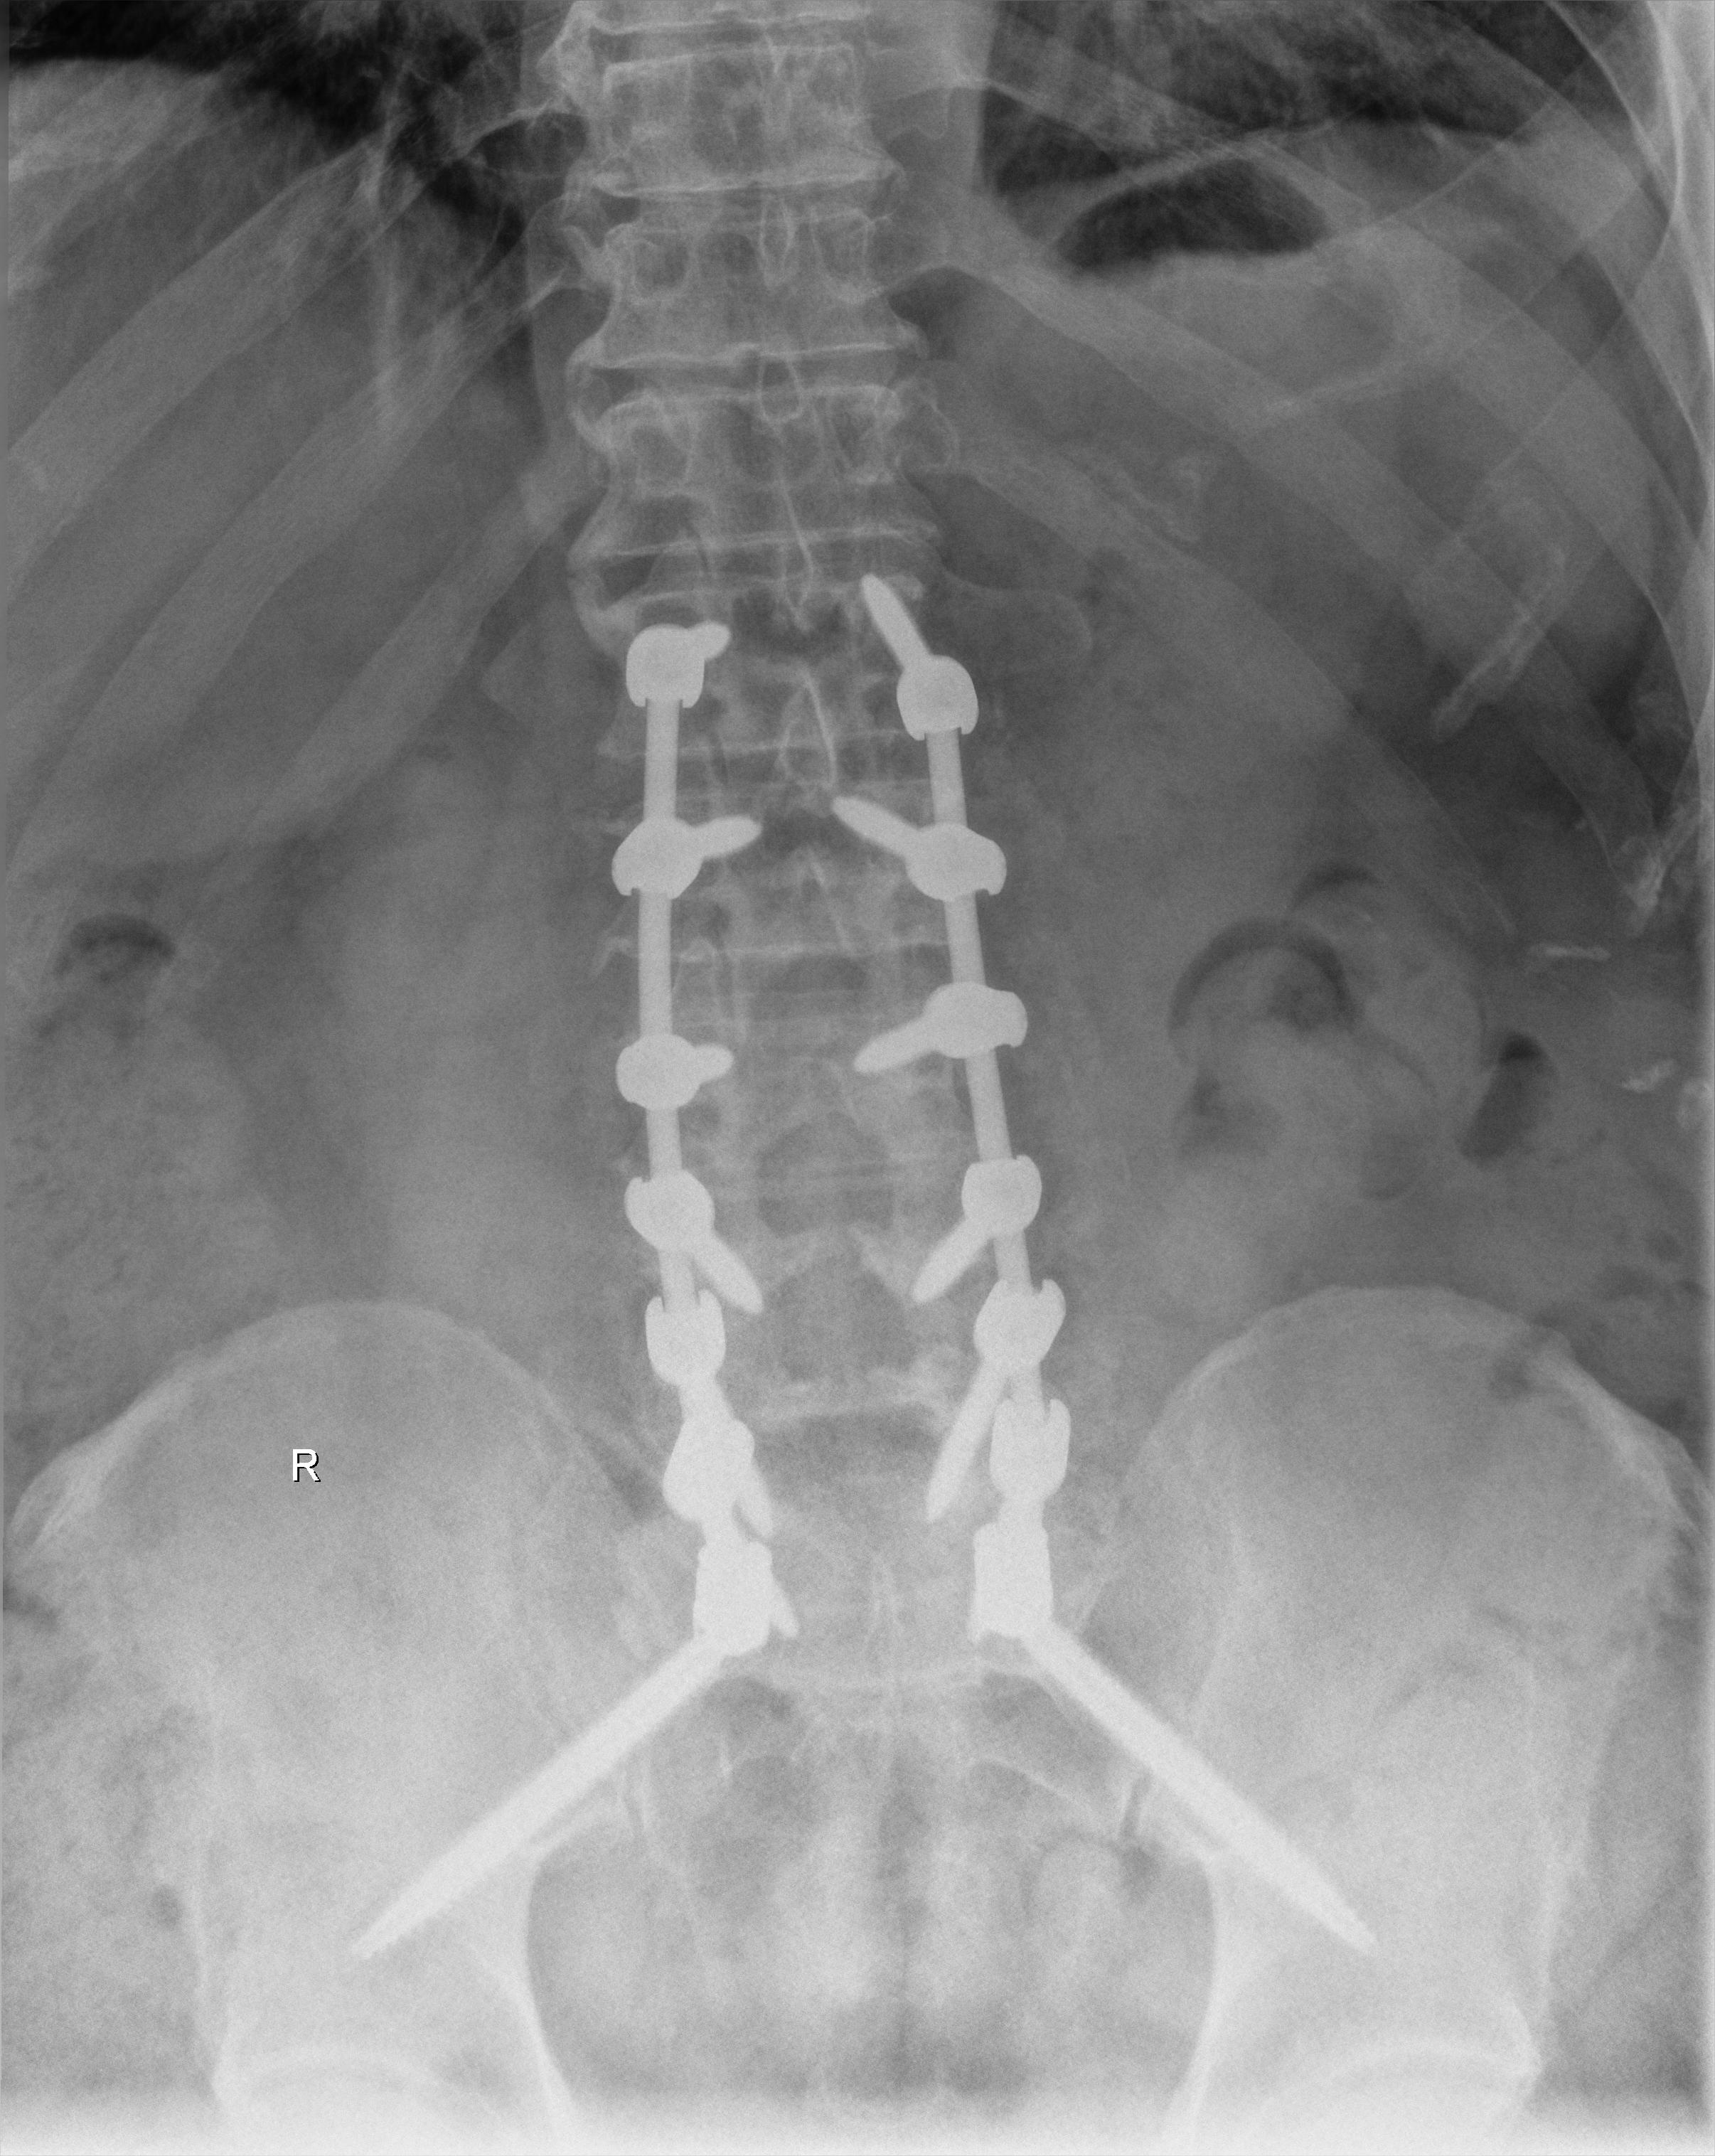
View: AP
Implant manufacturer: Styker everest (K2M)